Question: Please refer the image, I think once you see realize the issue.
I tested this tiles in two ways, like UL,LI list and by set of DIVs but none of was success. I just added float:left but as you see, in the third row, after the tall tile, forth row items does not fill to space.
Please change the name if not right meaning and googled but couldn't find should be my keyword want rich. Please guide me.

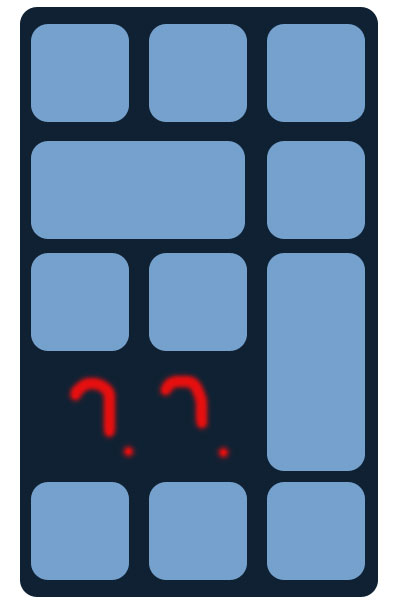
Answer: I use <URL> for designing like this.
Using its CSS along with JQuery you should be easily able to get what you want.